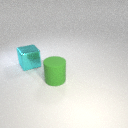
large cyan metal cube to the left of large green rubber cylinder